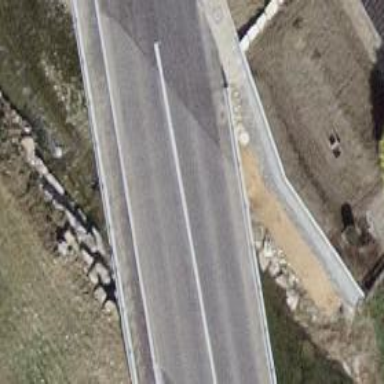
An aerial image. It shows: Primary highway bridge.